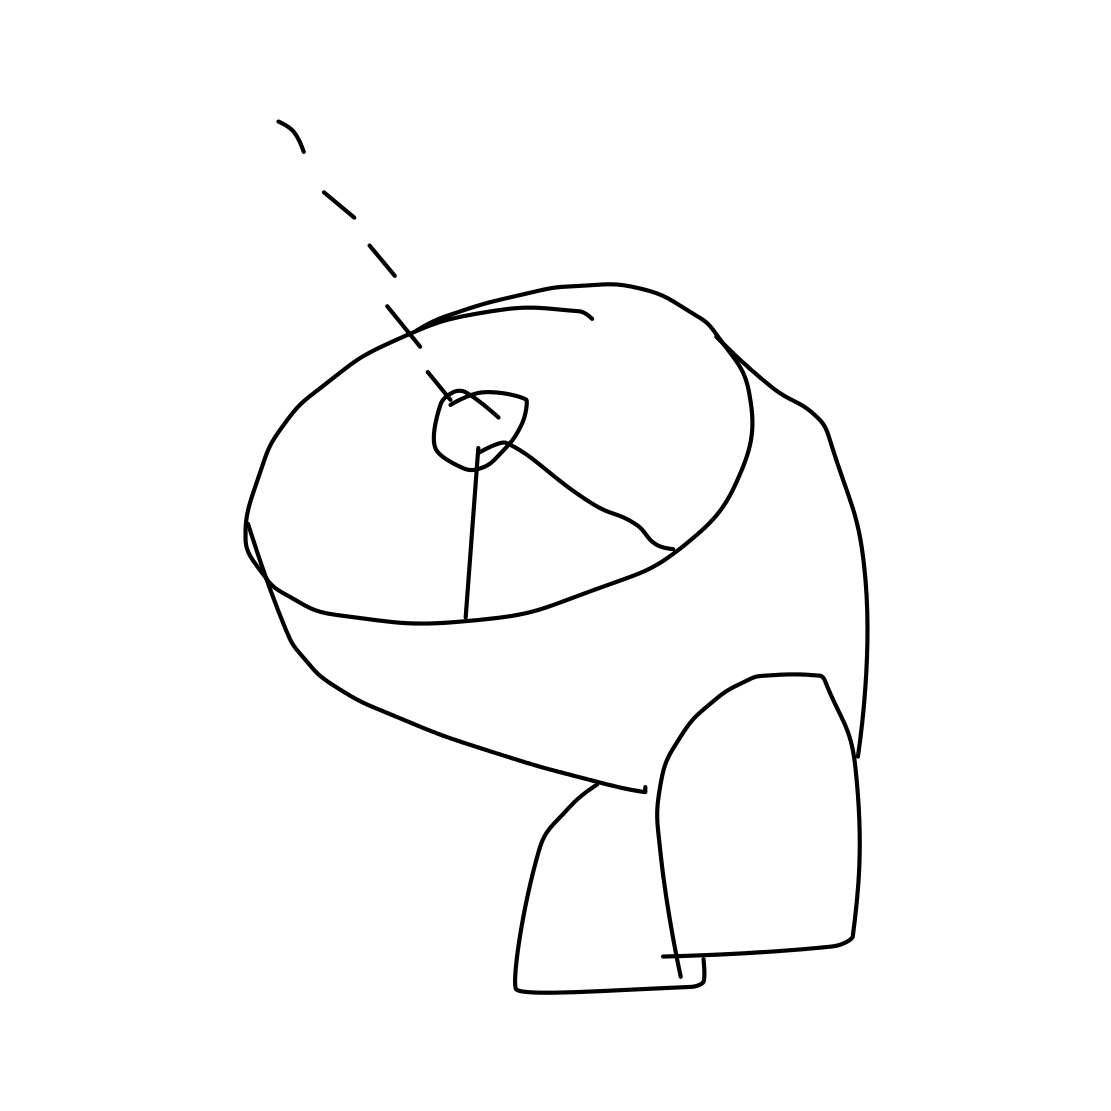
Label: satellite